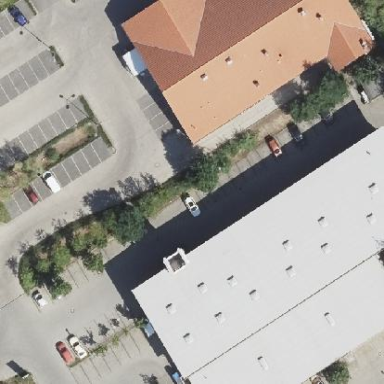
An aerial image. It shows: Retail area.